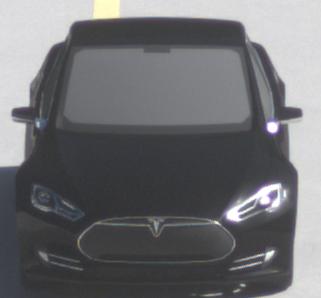
Make: Tesla
Model: Model S 60
Detailed model: Model S
Model produced from: 2013/10
Model produced until: 2014/10
Doors: 5
Color: black
Road condition: dry road
Daytime: morning or afternoon
Contrast: high contrast